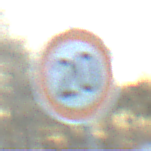
Verkehrszeichen: Geschwindigkeit20
Umgebung: Outdoor, Nature
Tageszeit: SunriseSunset
Wetter: Clear
Licht: Natural
Jahreszeit: Winter
Kontrast: LowContrast